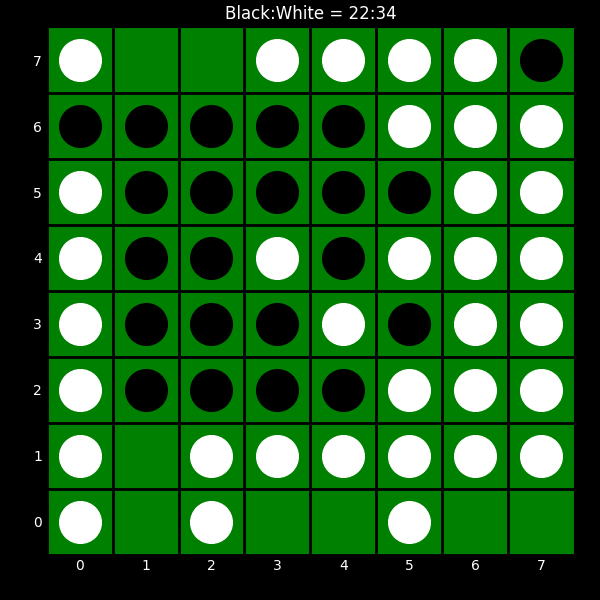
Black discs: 22
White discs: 34